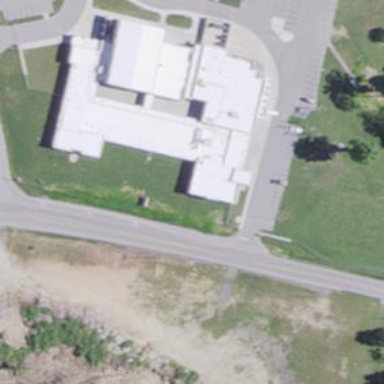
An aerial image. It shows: School.